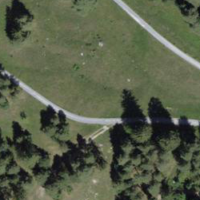
EUNIS habitat code: 52
Species observed at this site:
Maniola jurtina